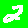
Digit: 2